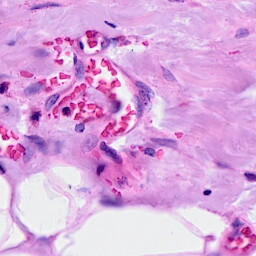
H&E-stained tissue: Breast